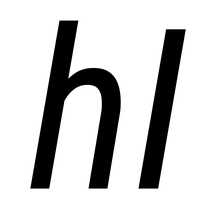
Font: Roboto-Italic_Condensed_Italic